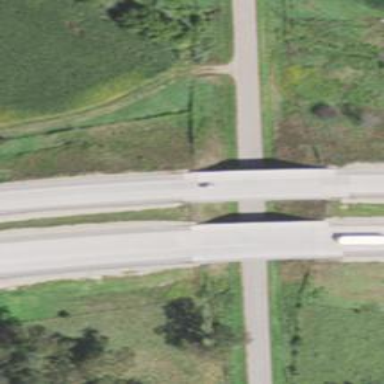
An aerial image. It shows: Motorway bridge crossing over the motorroad.